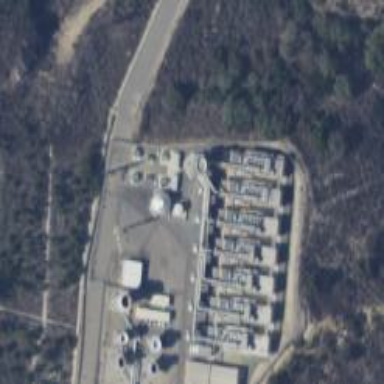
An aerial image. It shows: Generator is pictured.